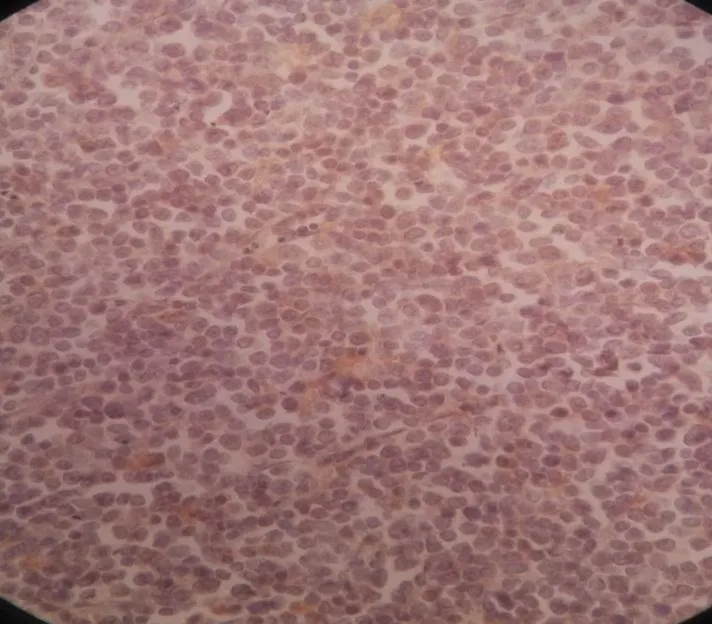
Spleen tissue biopsy, negative for EMA. Bone marrow Biopsy revealed thin anastomosing bony trabeculae separating 15 hematopoietic spaces with normal cellularity (60%)(3/5)(Figure 9).
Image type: pathology (immunostaining)